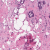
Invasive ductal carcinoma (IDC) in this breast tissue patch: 1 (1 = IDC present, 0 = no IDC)